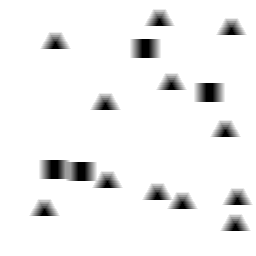
Squares: 4
Triangles: 12
Stars: 0
Total shapes: 16